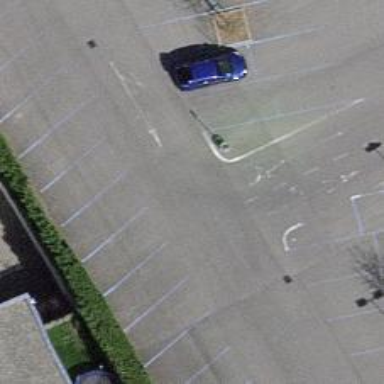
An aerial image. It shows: Parking aisle designated as service road.